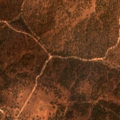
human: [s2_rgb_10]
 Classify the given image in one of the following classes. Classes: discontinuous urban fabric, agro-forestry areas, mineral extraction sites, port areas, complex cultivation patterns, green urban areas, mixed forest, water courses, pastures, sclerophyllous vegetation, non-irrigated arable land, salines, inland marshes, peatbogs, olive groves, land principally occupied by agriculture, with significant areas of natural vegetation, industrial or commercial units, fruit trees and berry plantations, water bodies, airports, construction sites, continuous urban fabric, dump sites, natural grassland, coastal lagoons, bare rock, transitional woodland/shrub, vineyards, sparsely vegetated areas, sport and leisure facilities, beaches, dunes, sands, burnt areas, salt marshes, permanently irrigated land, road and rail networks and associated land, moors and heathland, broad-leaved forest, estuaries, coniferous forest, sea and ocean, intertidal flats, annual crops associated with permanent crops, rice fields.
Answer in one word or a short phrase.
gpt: agro-forestry areas, broad-leaved forest